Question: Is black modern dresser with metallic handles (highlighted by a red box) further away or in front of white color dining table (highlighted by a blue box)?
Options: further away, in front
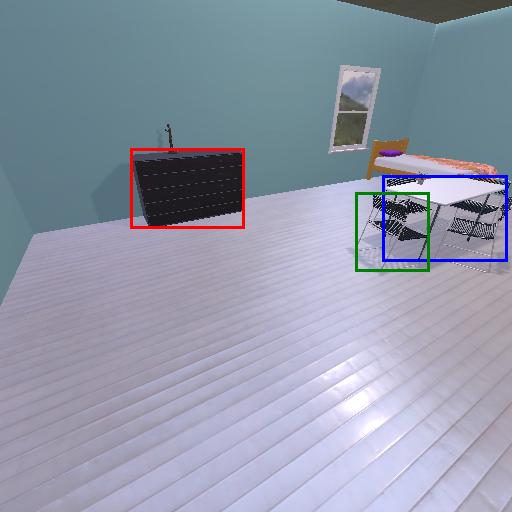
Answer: further away